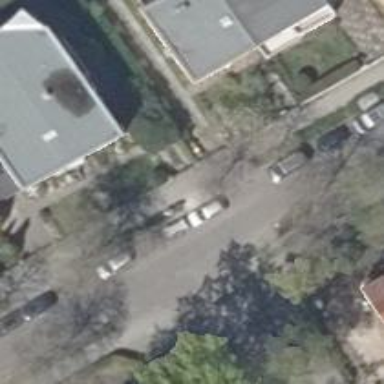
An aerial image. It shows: Sidewalk.